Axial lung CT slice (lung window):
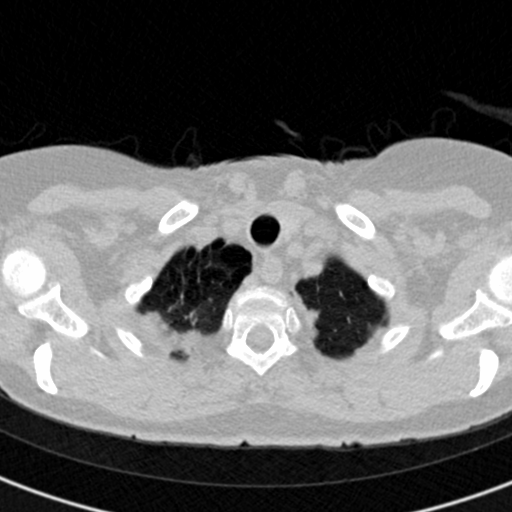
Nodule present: no